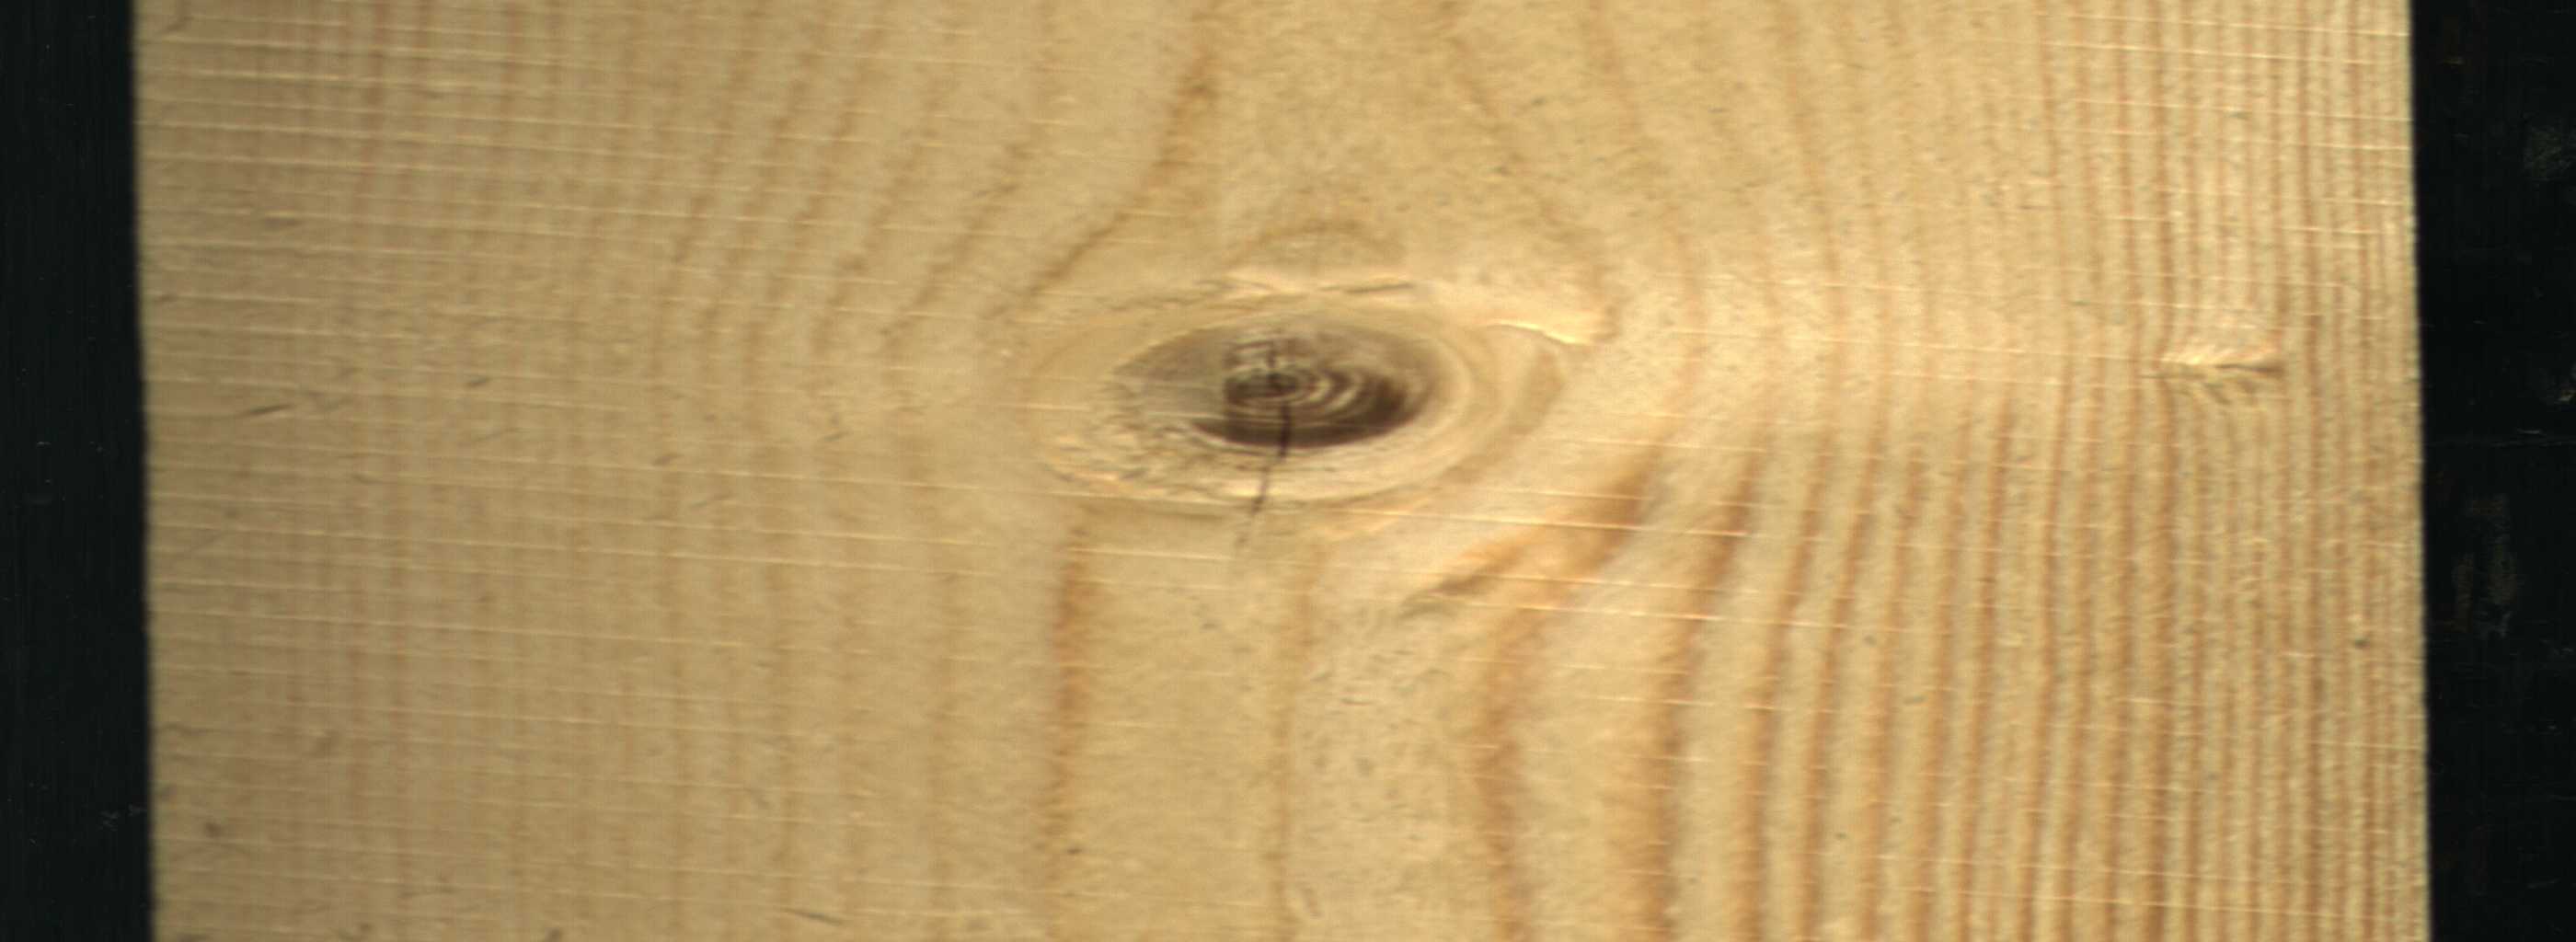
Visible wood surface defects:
knot_with_crack